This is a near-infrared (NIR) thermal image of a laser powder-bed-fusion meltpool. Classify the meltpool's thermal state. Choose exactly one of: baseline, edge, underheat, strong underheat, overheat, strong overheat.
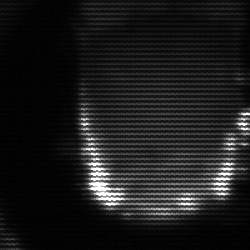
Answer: baseline